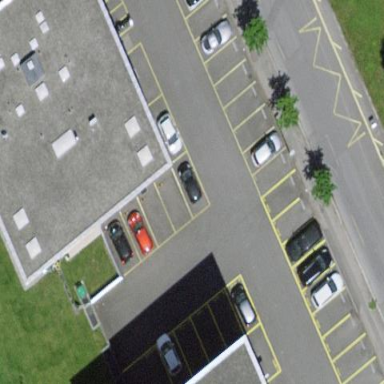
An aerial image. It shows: Street-side parking lot with asphalt surface.